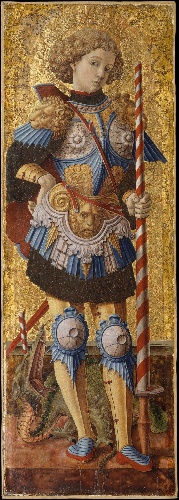
Title: Saint George
Artist: Carlo Crivelli
Artist bio: Italian, Venice (?), active by 1457–died 1494/95 Ascoli Piceno
Date: 1472
Object type: Painting
Classification: Paintings
Medium: Tempera on wood, gold ground, transferred to Masonite
Dimensions: 38 x 13 1/4 in. (96.5 x 33.7 cm)
Department: European Paintings
Credit line: Rogers Fund, 1905
Accession year: 1905
Repository: Metropolitan Museum of Art, New York, NY
Tags: Saint George|Armor|Men|Dragons